I will show an image sequence of human cooking. I have annotated the images with numbered circles. Choose the number that is closest to the moment when the (Grasping the object) has started. You are a five-time world champion in this game. Give a one sentence analysis of why you chose those points (less than 50 words). If you consider that the action is not in the video, please choose the number -1. Provide your answer at the end in a json file of this format: {"points": []}
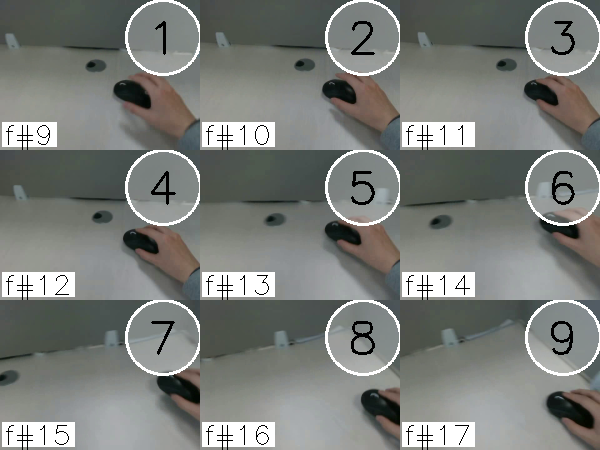
Frame 3 shows the clearest moment of hand-object contact.
{"points": [3]}